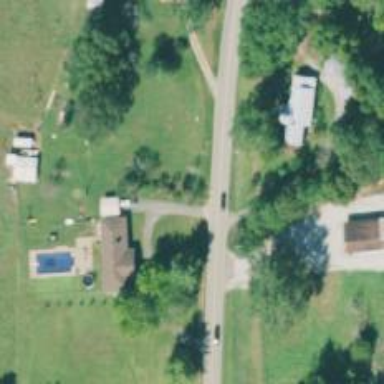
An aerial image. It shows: Driveway.